Question: I would like to show an image on Canvas(HTML5) so that I will be able to drag'n'drop it later. This is how i started, I am using a circle shape, which is being drawn on the Canvas, then i want its background texture be an image defined externally of this pasted code.
Now i have that the texture/image is being drawn at x=0, y=0 location. Since i must use 'no-repeat' argument for method (picture will be enabled for drag'n'drop), so i must create pattern at the location circle.x, circle.y (these are changed on drag'n'drop). How can I make be drawn at location, which is not (0, 0); ?
If you are aware of any better solution, then i am open for proposals
It is said that a picture says thousand words, so on the picture i would explain it as such:

'''
var ctx, circle;
function draw(){
ctx.clearRect(0, 0, canvas.width, canvas.height);
ctx.beginPath();
ctx.arc(circle.x+imageObj.width/2,circle.y+imageObj.height/2,circle.r,0,Math.PI*2,false);
var pattern = ctx.createPattern(imageObj, 'no-repeat');
ctx.fillStyle = pattern;
ctx.fillRect(circle.x,circle.y, imageObj.width, imageObj.height);
}
window.onload = function(){
canvas = document.getElementById('area');
ctx = canvas.getContext('2d');
circle = {
x: canvas.width/2,
y: canvas.height/2,
r: 50
}
draw();
};
'''
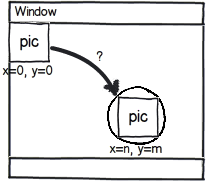
Answer: Ok, i found a way, which does what I want. If you guys know of any other way, please submit your answers
'''
var ctx, circle;
function draw(){
ctx.clearRect(0, 0, canvas.width, canvas.height);
ctx.beginPath();
ctx.arc(circle.x+imageObj.width/2,circle.y+imageObj.height/2,circle.r,0,Math.PI*2,false);
ctx.drawImage(imageObj, circle.x, circle.y, imageObj.width, imageObj.height);
}
window.onload = function(){
canvas = document.getElementById('area');
ctx = canvas.getContext('2d');
circle = {
x: canvas.width/2,
y: canvas.height/2,
r: 50
}
draw();
};
'''